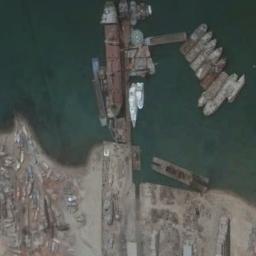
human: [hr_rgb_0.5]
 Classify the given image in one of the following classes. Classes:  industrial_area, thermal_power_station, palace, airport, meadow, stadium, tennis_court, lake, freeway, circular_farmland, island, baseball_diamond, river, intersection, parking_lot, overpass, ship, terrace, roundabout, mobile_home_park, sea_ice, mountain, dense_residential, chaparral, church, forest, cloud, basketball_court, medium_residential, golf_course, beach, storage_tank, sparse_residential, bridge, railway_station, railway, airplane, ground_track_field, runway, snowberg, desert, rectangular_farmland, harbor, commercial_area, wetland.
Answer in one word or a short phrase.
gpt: ship